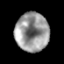
Tissue: prostate
Cell type: T cells
Senescence score: 0.252
Nuclear area (px): 1275
Mean DAPI intensity: 151.7